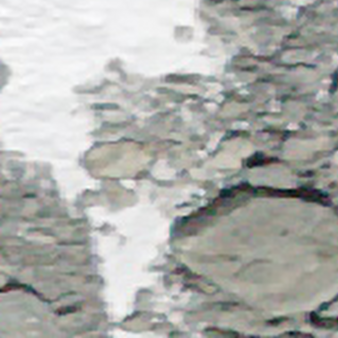
Label: bouldering_area